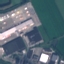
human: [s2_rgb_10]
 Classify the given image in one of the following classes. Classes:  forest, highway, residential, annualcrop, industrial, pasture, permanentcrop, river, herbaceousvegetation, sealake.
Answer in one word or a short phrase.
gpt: Industrial